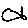
Label: fish